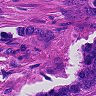
Metastatic tissue present: yes